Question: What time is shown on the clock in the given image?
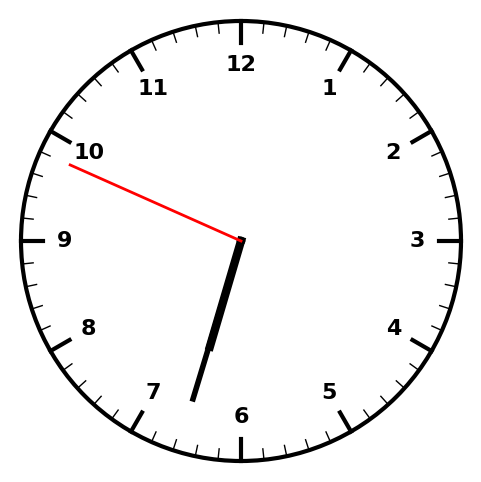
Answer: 06:32:49